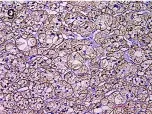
Expression of CYP11B1/2 in three nodules of patients. Histological and immunohistochemical staining of three nodules (N1, nodule 1; N2, nodule 2; N3, nodule 3) of this patient and cortisol-producing adenoma from another patient (control, as a reference for positive CYP11B2 staining). CYP11B1: immunohistochemical staining of 11beta-hydroxylase ; 200x magnification.
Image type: pathology (immunostaining)